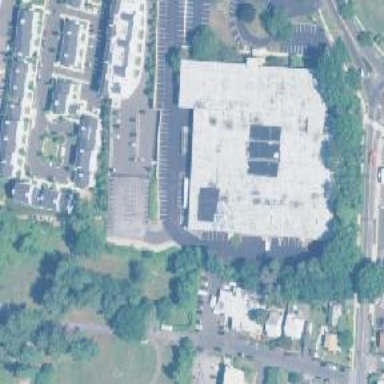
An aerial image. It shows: Part of building is shown in the image.